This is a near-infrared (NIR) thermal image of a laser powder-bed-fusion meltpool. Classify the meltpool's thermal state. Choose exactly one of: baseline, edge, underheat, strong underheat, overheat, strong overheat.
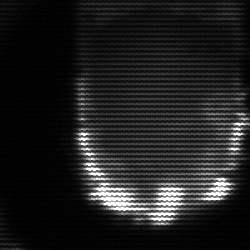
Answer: baseline